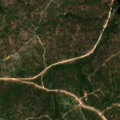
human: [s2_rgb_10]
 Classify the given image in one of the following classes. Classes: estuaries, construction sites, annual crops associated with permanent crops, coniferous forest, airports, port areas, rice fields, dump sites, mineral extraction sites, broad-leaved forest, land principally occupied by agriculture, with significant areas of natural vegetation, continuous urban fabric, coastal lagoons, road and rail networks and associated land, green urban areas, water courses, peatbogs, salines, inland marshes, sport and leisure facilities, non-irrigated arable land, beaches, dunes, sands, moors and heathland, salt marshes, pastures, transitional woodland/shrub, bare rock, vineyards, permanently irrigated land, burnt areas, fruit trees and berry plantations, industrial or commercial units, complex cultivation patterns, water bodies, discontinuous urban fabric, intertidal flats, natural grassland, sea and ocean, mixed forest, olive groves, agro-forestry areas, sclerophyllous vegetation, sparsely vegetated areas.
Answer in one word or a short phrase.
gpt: broad-leaved forest, mixed forest